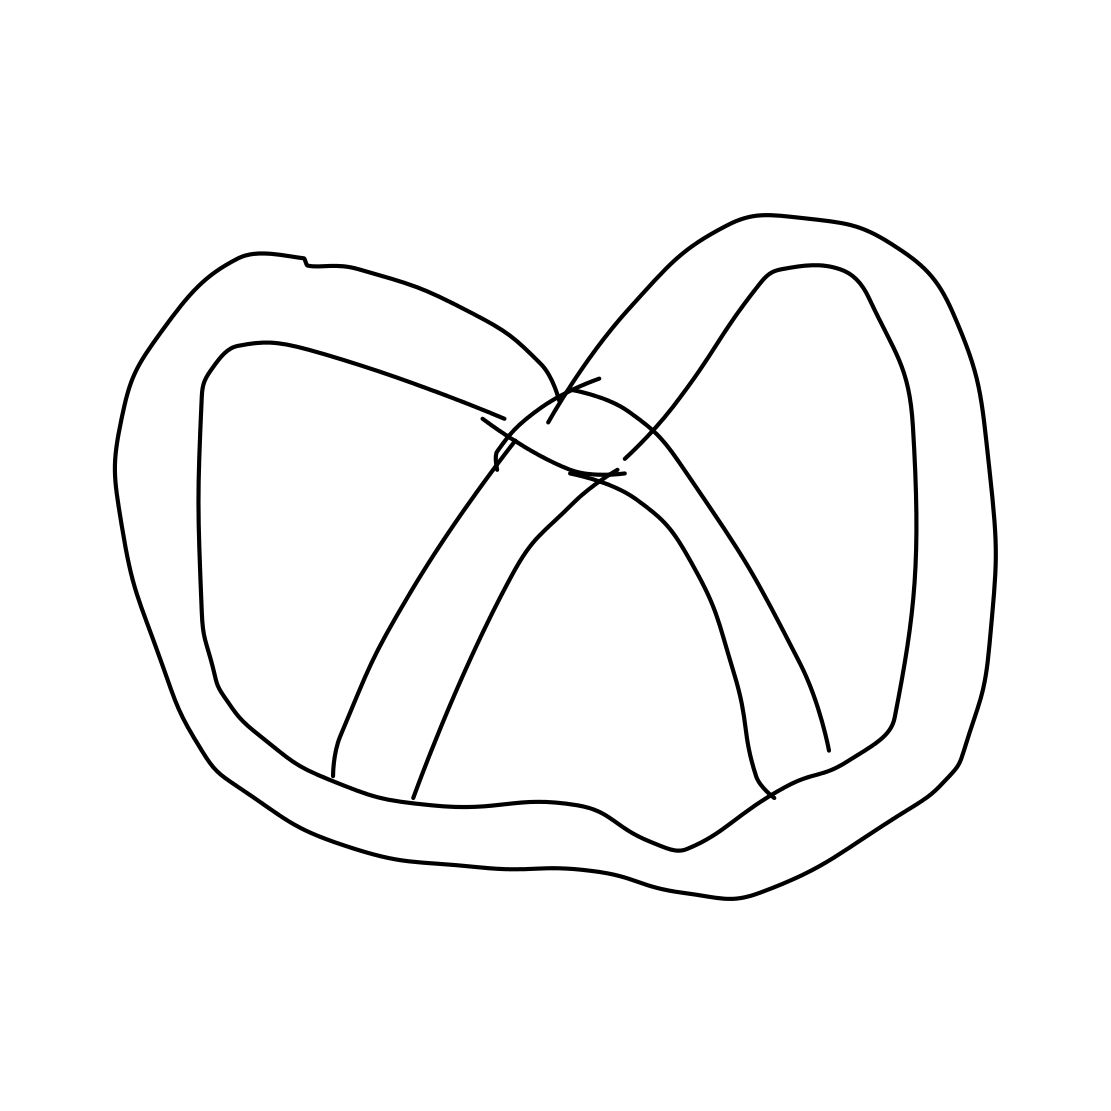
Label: pretzel